【题型】填空题　【知识点】平面几何　【难度】medium
如图，在 $\triangle ABC$ 中，$\angle BAC = 50^\circ$，点 $I$ 是 $\triangle ABC$ 的内心，

(1) $\angle BIC = \underline{\hspace{1cm}}^\circ$；

(2) 若 $BI$ 的延长线与 $\triangle ABC$ 的外角 $\angle ACD$ 的平分线交于点 $E$，当 $\angle ACB = \underline{\hspace{1cm}}^\circ$ 时，$CE \parallel AB$。
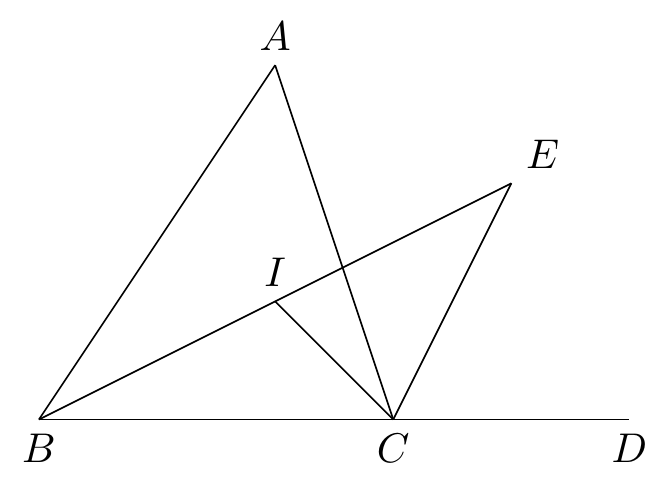
【解答】
(1) 解：$\because$ 在 $\triangle ABC$ 中，$\angle BAC = 50^\circ$，

$\therefore \angle ABC + \angle ACB = 180^\circ - \angle A = 130^\circ$，

$\because$ 点 $I$ 是 $\triangle ABC$ 的内心，

$\therefore BI$、$CI$ 分别平分 $\angle ABC$、$\angle ACB$，

$\therefore \angle CBI = \frac{1}{2} \angle ABC$，$\angle BCI = \frac{1}{2} \angle ACB$，

$\therefore \angle BIC = 180^\circ - (\angle CBI + \angle BCI)$

$= 180^\circ - \frac{1}{2} (\angle ABC + \angle ACB)$

$= 180^\circ - \frac{1}{2} \times 130^\circ$

$= 115^\circ$；

故答案为：115；

(2) 解：$\because \angle ACD$ 是 $\triangle ABC$ 的外角，

$\therefore \angle ACD = \angle ABC + \angle A$，

$\because CE$ 平分 $\angle ACD$，

$\therefore \angle DCE = \frac{1}{2} \angle ACD = \frac{1}{2} \angle ABC + \frac{1}{2} \angle A$，

$\because \angle DCE = \angle E + \angle CBE$，

$\therefore \angle E + \angle CBE = \frac{1}{2} \angle ABC + \frac{1}{2} \angle A$，

$\because \angle CBE = \frac{1}{2} \angle ABC$，

$\therefore \angle E = \frac{1}{2} \angle A = 25^\circ$，

$\therefore$ 当 $\angle ABE = \angle E = 25^\circ$ 时，$CE \parallel AB$，

$\therefore$ 此时 $\angle ABC = 2\angle ABE = 50^\circ$，

$\therefore \angle ACB = 180^\circ - \angle ABC - \angle A = 80^\circ$。

故答案为：80。